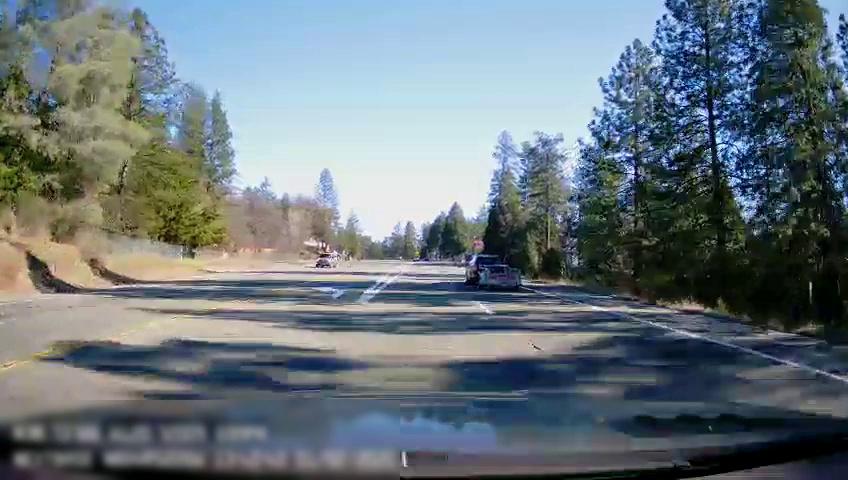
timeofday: Day
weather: Sunny
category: Drivable Space
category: Vehicles | SUV
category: Vehicles | SUV
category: Vehicles | Other LV
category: Lanes | Current Lane
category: Lanes | Alternate Lane
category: Lanes | Opposite Lane
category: Lanes | Opposite Lane
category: Lanes | Current Lane
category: Lanes | Alternate Lane